Field crop: tomato
Growth stage: 2
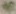
Species: solanum